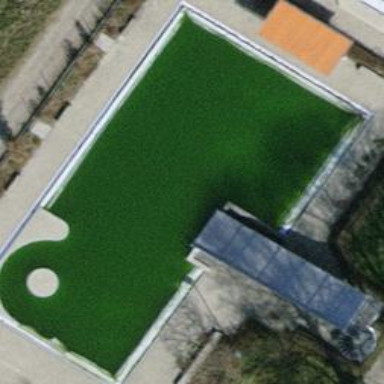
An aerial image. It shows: Swimming pool located in leisure land.